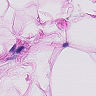
Metastatic tissue present: no